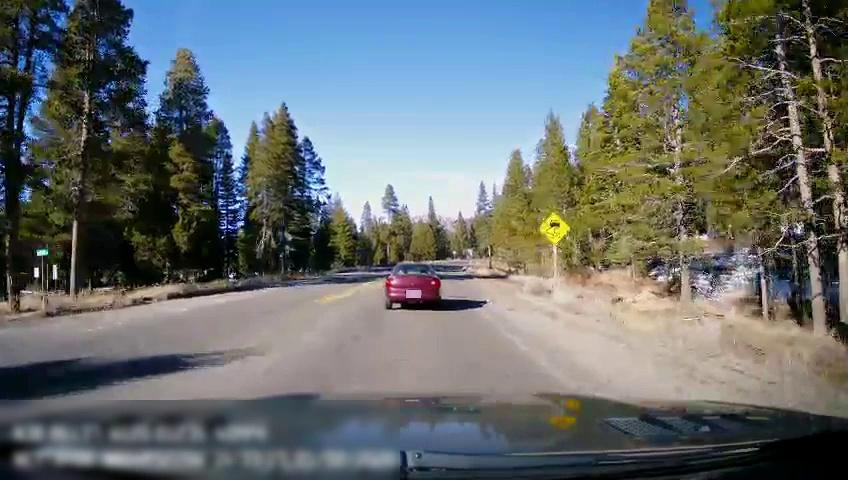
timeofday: Day
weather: Sunny
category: Drivable Space
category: Vehicles | Car
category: Lanes | Current Lane
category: Lanes | Current Lane
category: Traffic | Signs